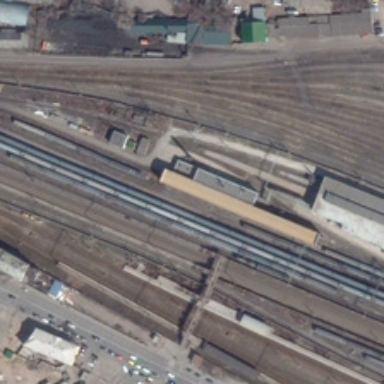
Some buildings are near a large railway station .